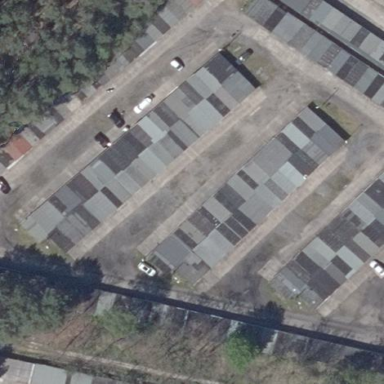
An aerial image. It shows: Group of garages.